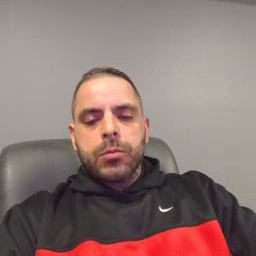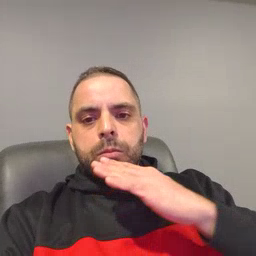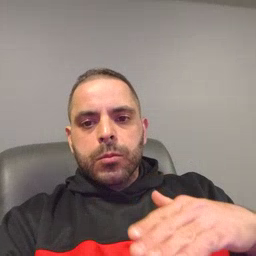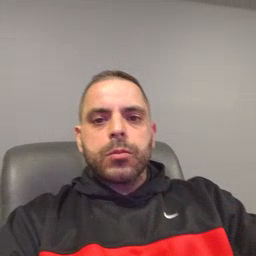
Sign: quiet